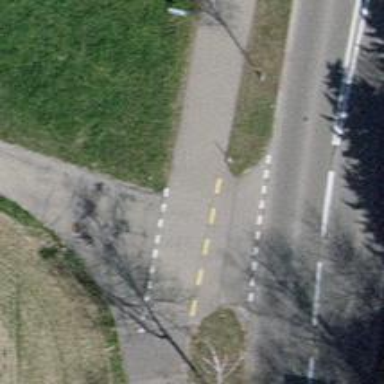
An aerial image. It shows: Asphalt track with grade1 surface.